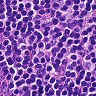
Metastatic tissue present: no